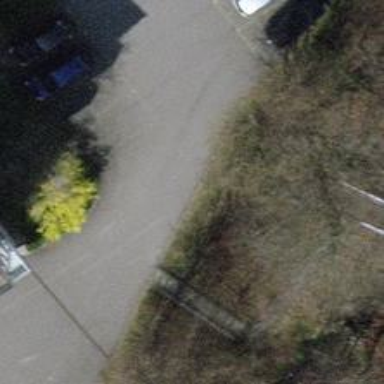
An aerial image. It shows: Set of steps on the road.